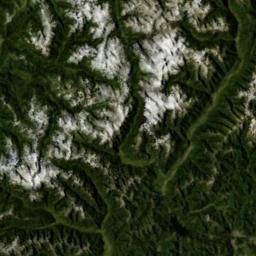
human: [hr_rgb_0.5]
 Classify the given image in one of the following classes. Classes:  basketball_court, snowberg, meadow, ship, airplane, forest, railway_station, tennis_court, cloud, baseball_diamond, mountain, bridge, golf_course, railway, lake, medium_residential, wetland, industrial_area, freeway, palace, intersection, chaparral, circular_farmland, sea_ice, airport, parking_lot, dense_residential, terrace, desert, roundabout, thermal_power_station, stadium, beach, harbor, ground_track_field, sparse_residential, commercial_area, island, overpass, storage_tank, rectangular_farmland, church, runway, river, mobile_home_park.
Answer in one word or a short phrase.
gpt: snowberg